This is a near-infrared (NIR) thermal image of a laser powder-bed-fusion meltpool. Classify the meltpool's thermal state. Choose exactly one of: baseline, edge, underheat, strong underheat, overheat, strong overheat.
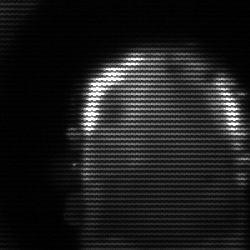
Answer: baseline